Interaction volume radius: 5 \u00c5
Interaction volume height: 25 \u00c5
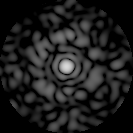
Disorder parameter: 0.8317